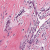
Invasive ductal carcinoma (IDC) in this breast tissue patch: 0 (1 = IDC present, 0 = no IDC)